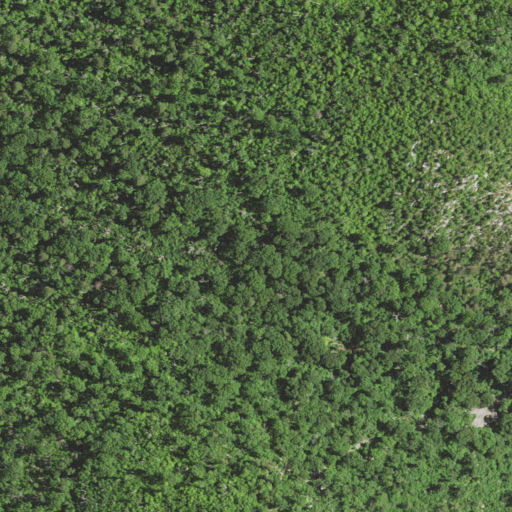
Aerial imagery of gap in Virginia named Little Gap containing deciduous forest, mixed forest, pasture, and shrub